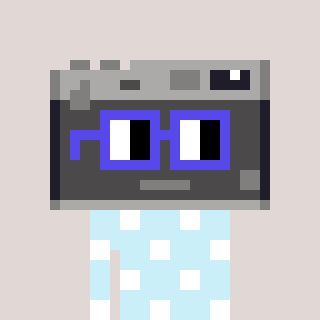
a pixel art character with square blue glasses, a camera-shaped head and a cold-colored body on a warm background